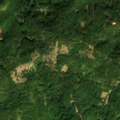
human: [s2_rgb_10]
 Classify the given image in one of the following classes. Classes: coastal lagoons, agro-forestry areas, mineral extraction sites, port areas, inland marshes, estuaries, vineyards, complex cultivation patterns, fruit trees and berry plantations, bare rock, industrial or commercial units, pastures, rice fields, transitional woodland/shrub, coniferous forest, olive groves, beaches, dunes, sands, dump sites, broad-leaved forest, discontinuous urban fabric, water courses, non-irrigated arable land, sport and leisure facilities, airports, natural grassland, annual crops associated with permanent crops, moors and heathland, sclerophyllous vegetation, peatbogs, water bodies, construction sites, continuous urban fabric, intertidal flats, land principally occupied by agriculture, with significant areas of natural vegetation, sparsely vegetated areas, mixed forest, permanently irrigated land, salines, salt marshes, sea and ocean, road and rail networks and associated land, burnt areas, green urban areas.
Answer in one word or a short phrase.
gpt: broad-leaved forest, transitional woodland/shrub